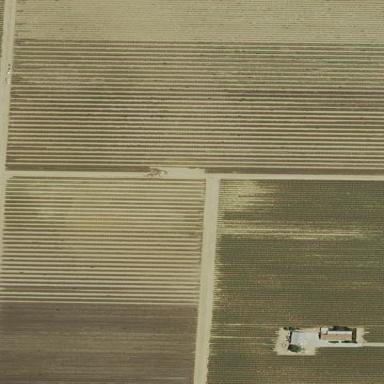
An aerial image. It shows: Vineyard.